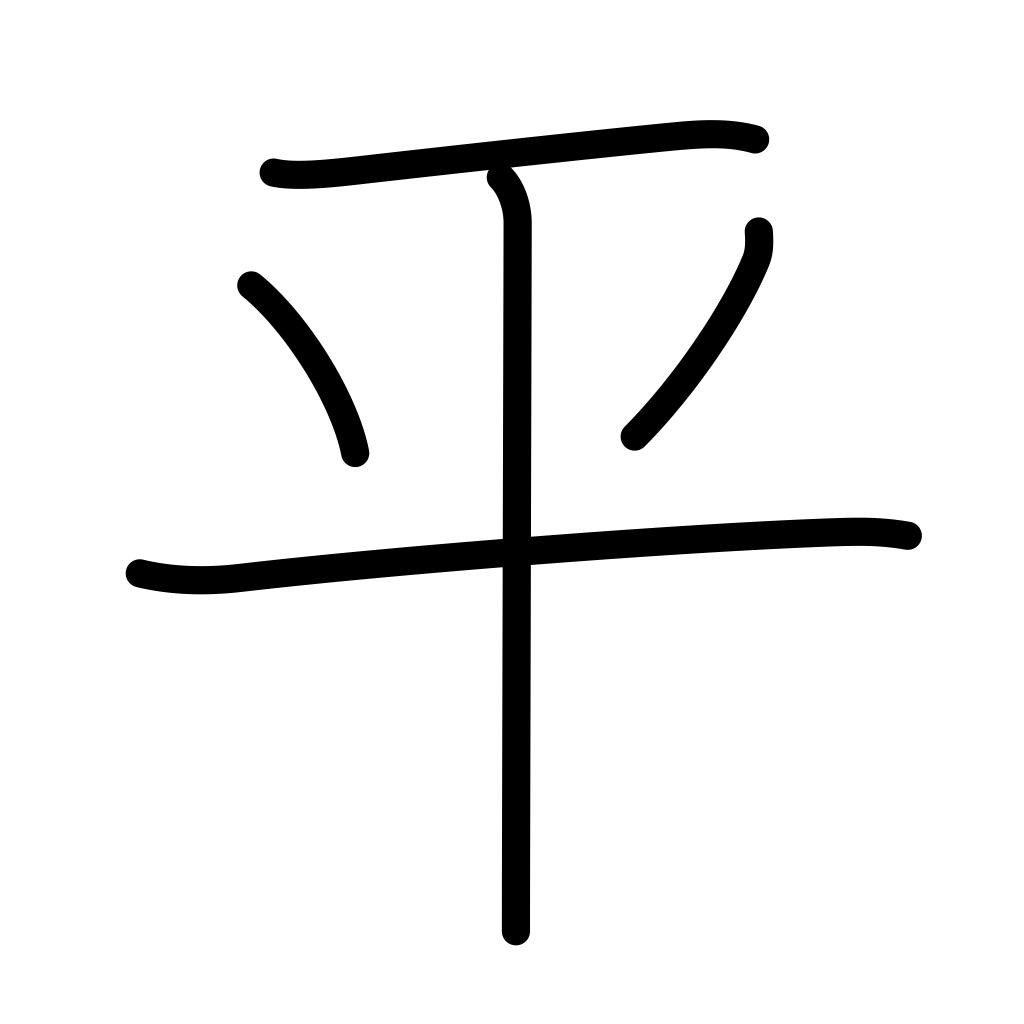
Meaning: even, flat, peace